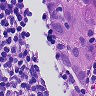
Metastatic tissue present: yes